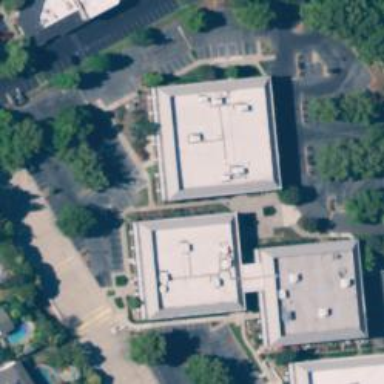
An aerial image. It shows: Commercial building.